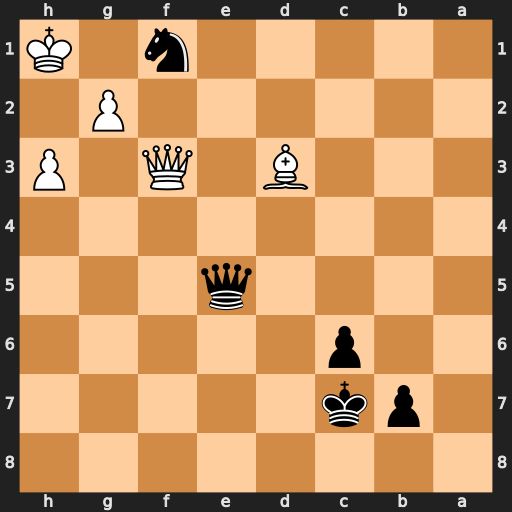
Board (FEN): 8/1pk5/2p5/4q3/8/3B1Q1P/6P1/5n1K
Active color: b
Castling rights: -
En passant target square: -
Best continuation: Qh2#